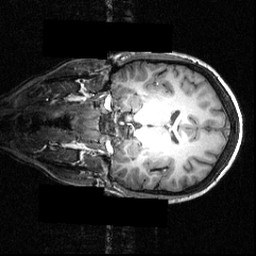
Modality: T1w
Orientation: coronal
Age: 16
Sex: female
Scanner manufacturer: siemens
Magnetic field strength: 3.951 T
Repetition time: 1.5 s
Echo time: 0.00335 s